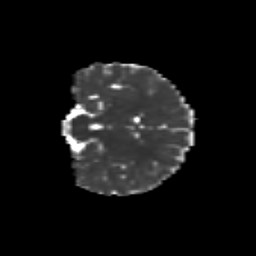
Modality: MD
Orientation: coronal
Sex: female
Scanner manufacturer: siemens
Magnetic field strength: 3 T
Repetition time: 5 s
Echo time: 0.071 s